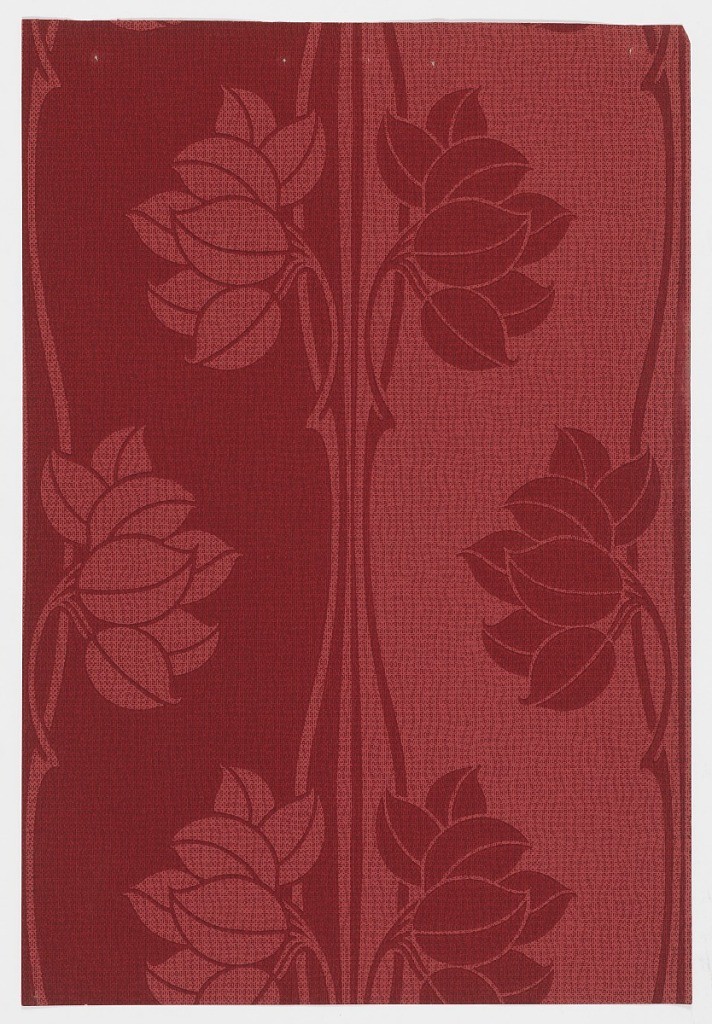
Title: Sidewall - sample
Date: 1906–08
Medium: Machine-printed paper
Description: Diaper or foliate stripe design containing vining foliage printed in red on red ground. Half the background is printed in deep red with the foliate pattern revealed in the void, while on the other half the design is printed in deep red on a textile-patterned light red ground.